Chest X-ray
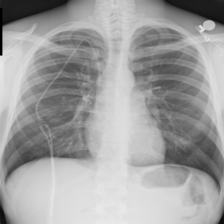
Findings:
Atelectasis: negative
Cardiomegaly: negative
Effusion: negative
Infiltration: negative
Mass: negative
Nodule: negative
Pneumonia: negative
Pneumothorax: negative
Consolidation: negative
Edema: negative
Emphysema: negative
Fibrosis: negative
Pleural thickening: negative
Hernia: negative